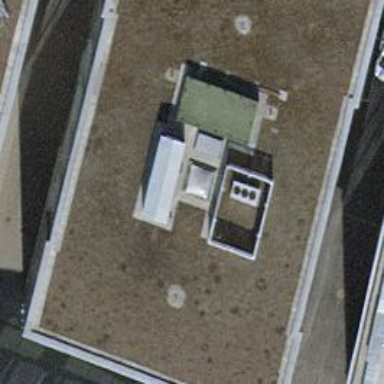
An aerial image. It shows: Government office.